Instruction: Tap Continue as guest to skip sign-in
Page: checkout
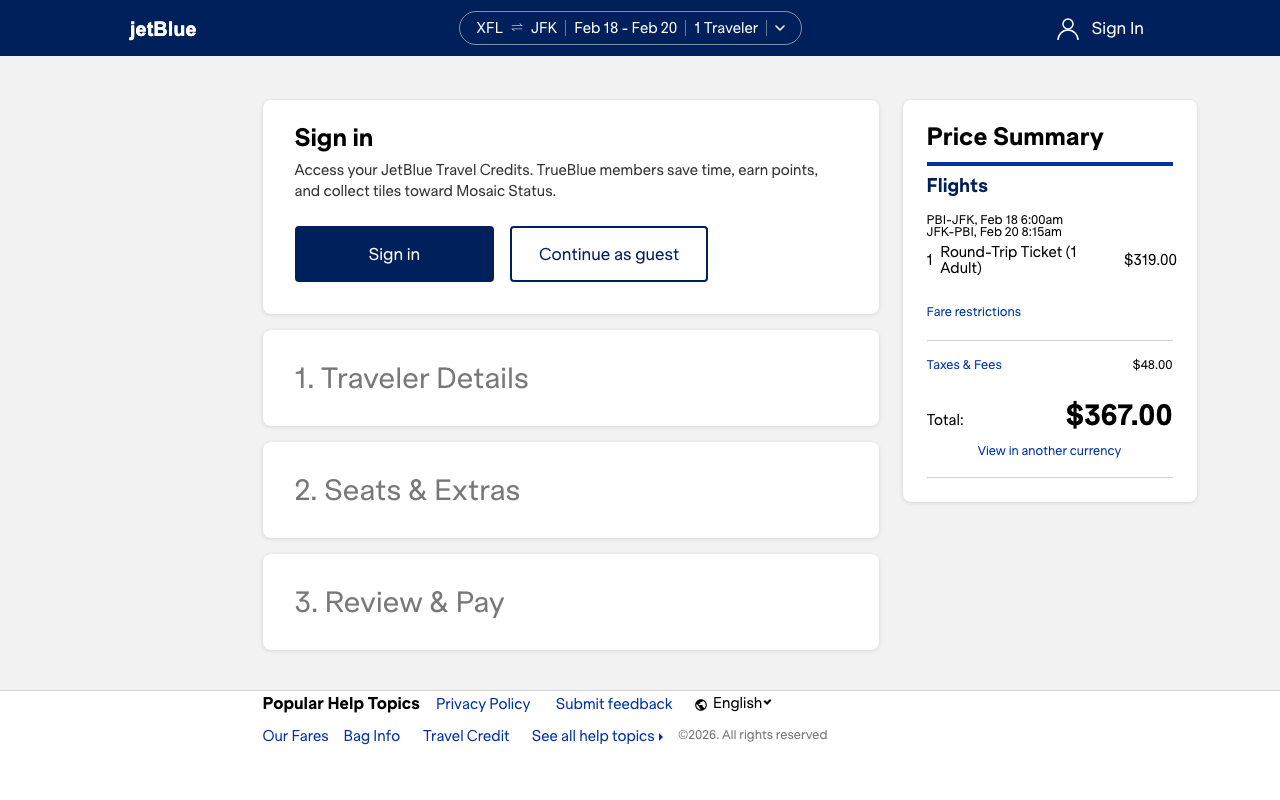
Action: click